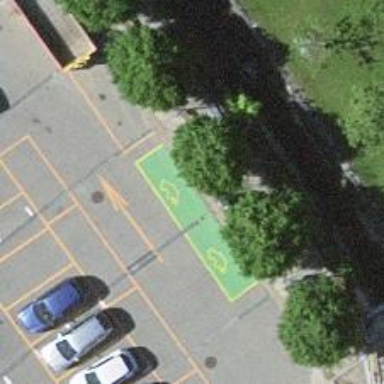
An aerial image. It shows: Charging station.